Question: One of the things I don't like about WYSIWYG/visual programming, is when you get to a point where you need to step outside of the box, you're left scratching your head. I'm at such a point right now along my iOS learning curve.
I have a custom 'UICollectionView' thing. In two places (create and edit points), I need to present a list to the user to enable/disable (select/deselect) items from a list. So I go to the storyboard and whip up something like this:

In the past, following tutorials, I would control-drag a link from some control to the NavigationController show in the middle, I would tell it was a modal segue, tune a couple of methods, and get an arrow connecting the two for my efforts.
But in this case, I don't have obvious points to start that action from. I do have a + button. But it needs to do some other things first, and if all is well, then programmatically initiate the open, and somehow get notified of the state when it returns. Same for the individual cells, they might want to configure my table controller, and then open it, and be notified when it closes.
So I'm looking for a recipe of how one does this, what the key methods I should be looking for are. Apple's docs are great for reference, but I find figuring out how to do something from scratch difficult.
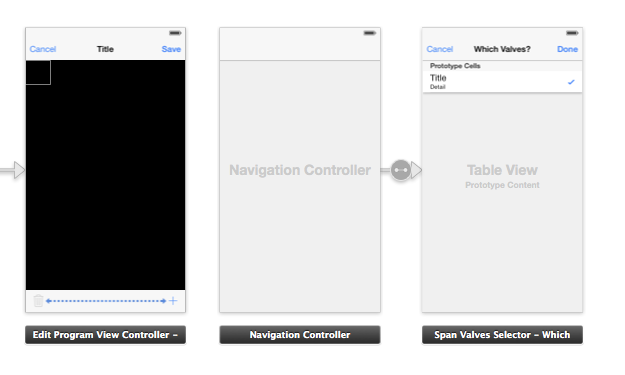
Answer: After creating a segue in your storyboard, you can initiate a segue any time programmatically by calling
> [self performSegueWithIdentifier:@"segueID" sender:person];
Where "segueID" is a string you set for your segue in interface builder in the Identifier field in the identity inspector (right menu panel, 4th tab).
The segue does not need to be created from a control, you can just create one directly from one view controller to another. I usually do this on the right side menu by right-clicking on one view controller object and dragging to another one. This way, it acts as a segue that you can initiate programmatically any time you want.
As for getting notified when you come back to a view controller, (unless I'm misunderstanding your question) you can use either:
> - -